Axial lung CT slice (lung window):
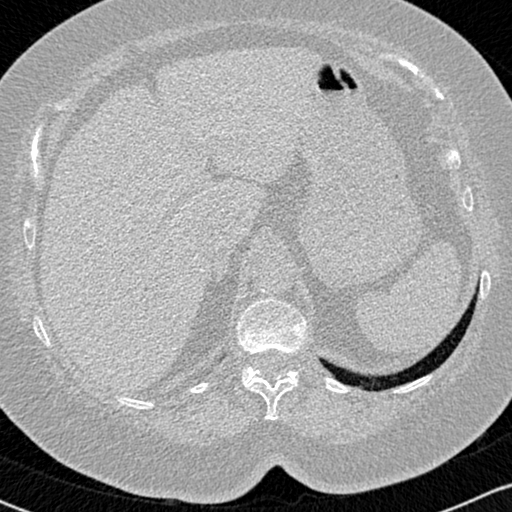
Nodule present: no